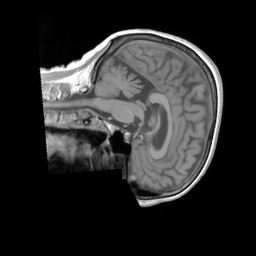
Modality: T1w
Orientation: sagittal
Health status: ill
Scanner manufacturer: siemens
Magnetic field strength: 3 T
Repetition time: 0.4 s
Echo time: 0.00246 s